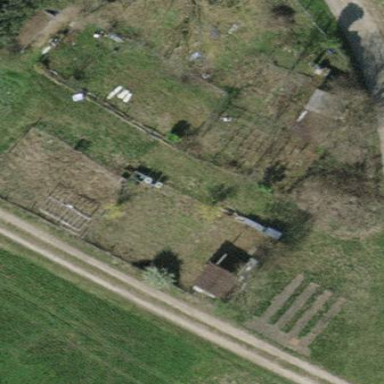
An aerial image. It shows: Allotments area.